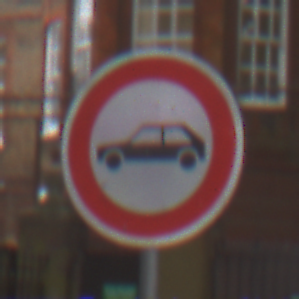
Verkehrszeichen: VerbotPersonenkraftwagen
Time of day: MorningAfternoon
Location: Outdoor (Urban)
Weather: Overcast
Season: NotSpecified
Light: Natural